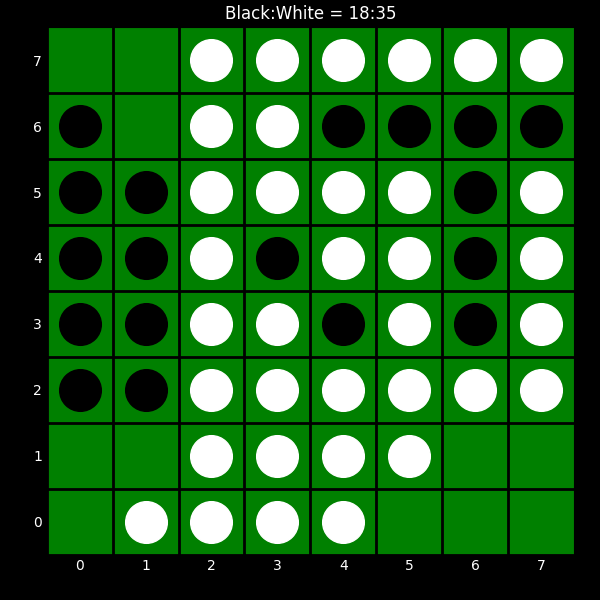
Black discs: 18
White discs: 35